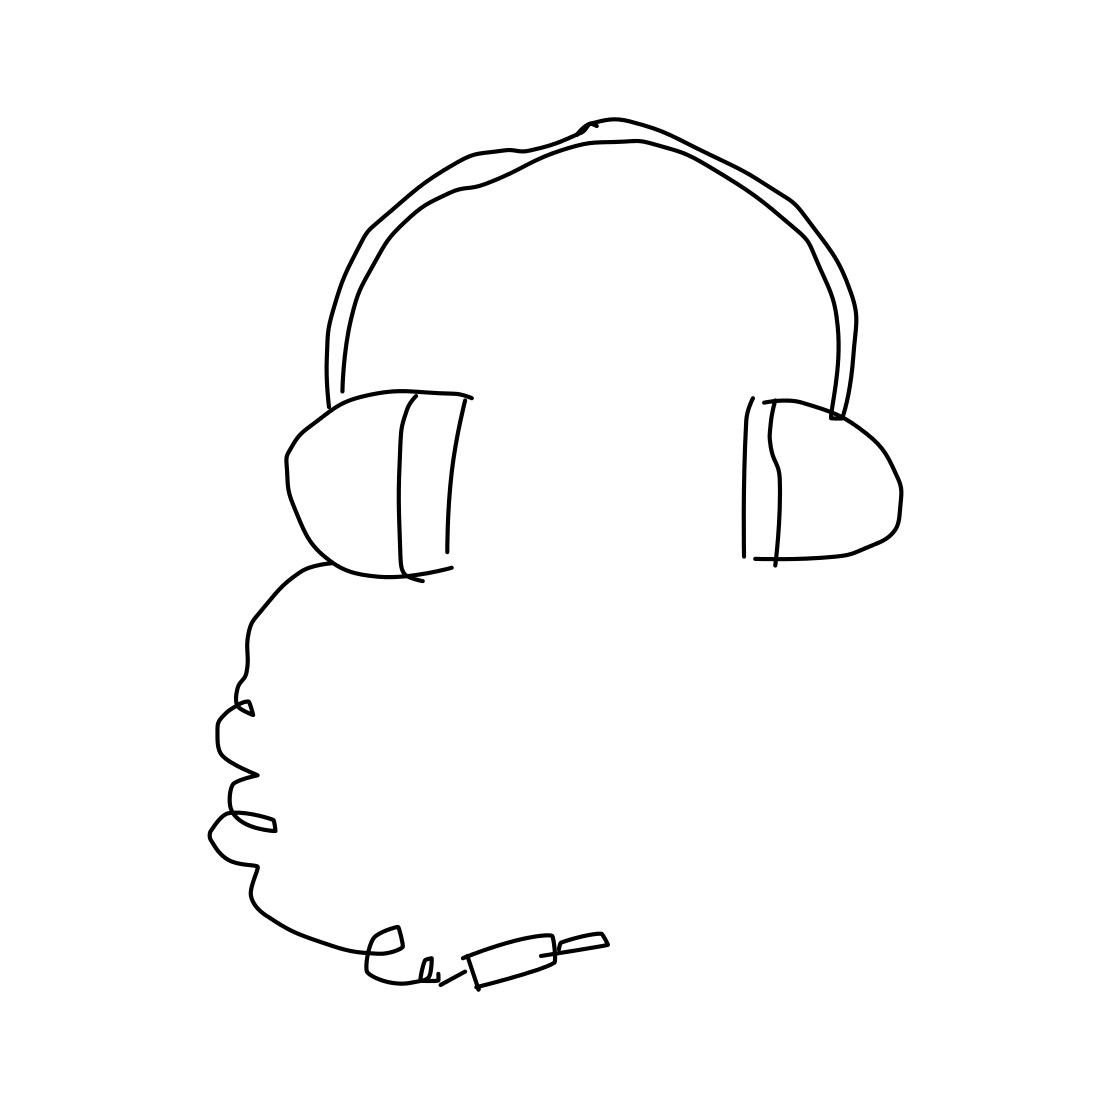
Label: head-phones